Question: i want to play mp3 on my iphone app. I can streaming the mp3 from my server now (by using MPMoviePlayerViewController). However, i want to add the function that enable the user to download the mp3, then play it locally when there's no internet connection.
There's an app called does exactly the same thing. It will download the mp3 into the app's sandbox (not the ipod library). And the users can delete it later if they want. Anyone know how it does that magic?

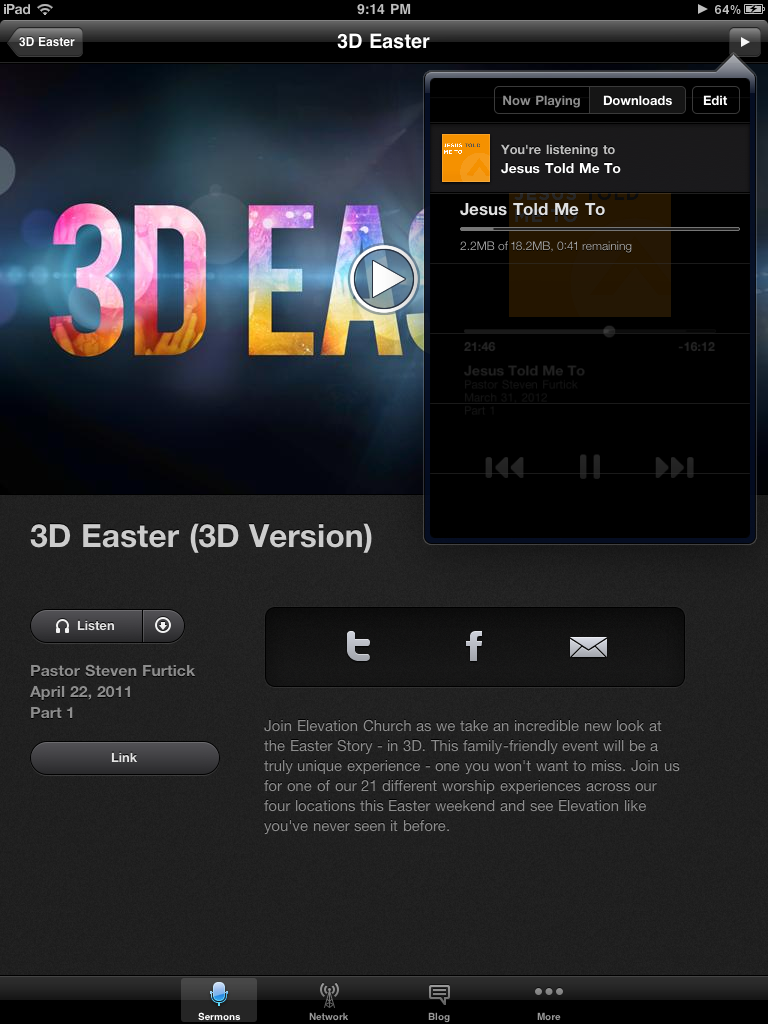
Answer: Use a 'NSURLConnection' download the files because synchronously connections will make your UI to be frozen while downloading files. Here's a clear example of how you do it, you only need to do small changes:
<URL>
Hope it helps.